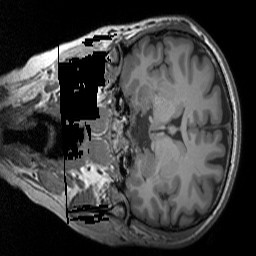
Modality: T1w
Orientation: coronal
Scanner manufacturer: siemens
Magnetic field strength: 3 T
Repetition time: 1.9 s
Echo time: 0.00267 s